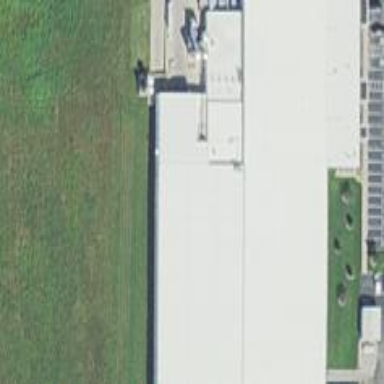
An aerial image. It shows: Warehouse.